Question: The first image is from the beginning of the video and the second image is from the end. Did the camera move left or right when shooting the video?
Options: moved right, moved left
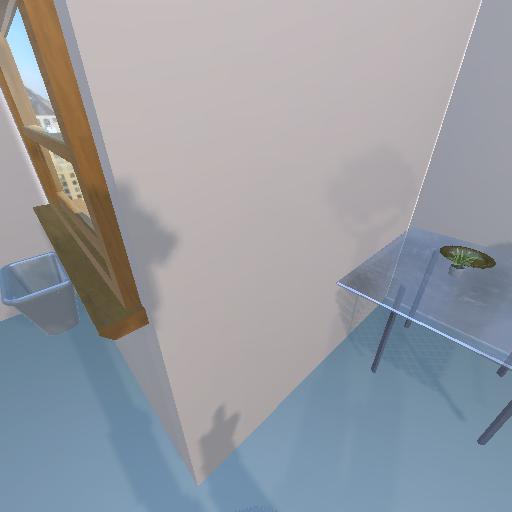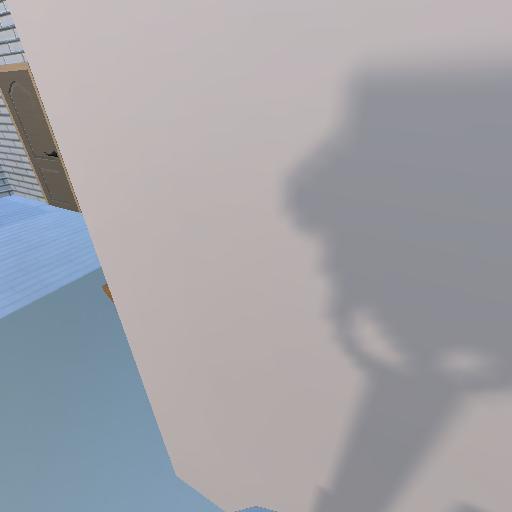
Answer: moved right